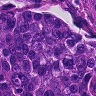
Metastatic tissue present: yes